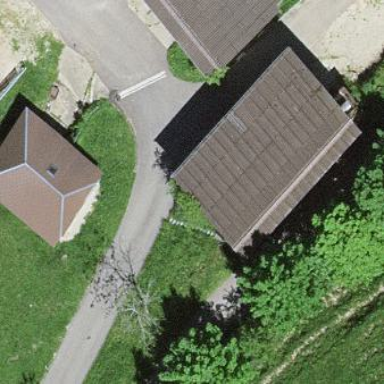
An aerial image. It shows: Garage.